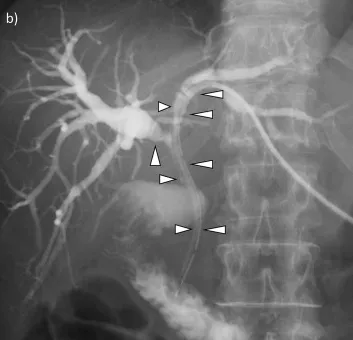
PTBD cholangiography showed irregularity at the same lesion (arrowhead) (b).
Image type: radiology (ct)